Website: macys
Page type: customer-info-address
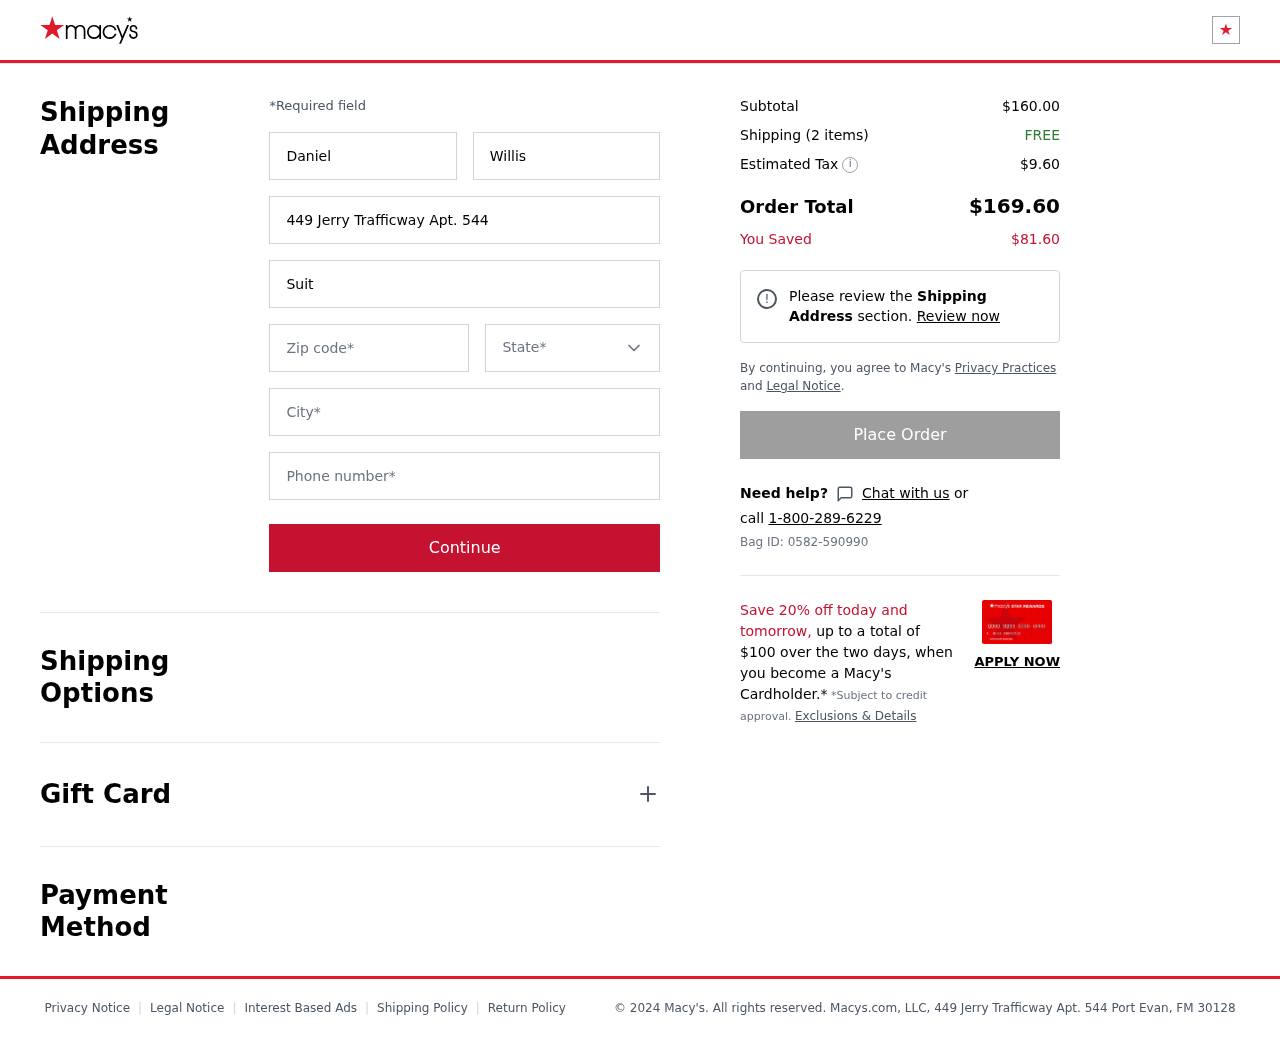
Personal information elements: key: PII_CITY
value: Port Evan
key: PII_FIRSTNAME
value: Daniel
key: PII_LASTNAME
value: Willis
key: PII_PHONE
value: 6543799012
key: PII_POSTCODE
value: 30128
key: PII_STATE
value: FM
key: PII_STREET
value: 449 Jerry Trafficway Apt. 544
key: PII_STREET2
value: Suite 843
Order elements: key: ORDER_SUBTOTAL
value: $160.00
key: ORDER_NUM_ITEMS
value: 2
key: ORDER_SHIPPING_COST
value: FREE
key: ORDER_TAX
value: $9.60
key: ORDER_TOTAL
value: $169.60
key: ORDER_SAVINGS
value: $81.60
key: ORDER_BAG_ID
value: Bag ID: 0582-590990